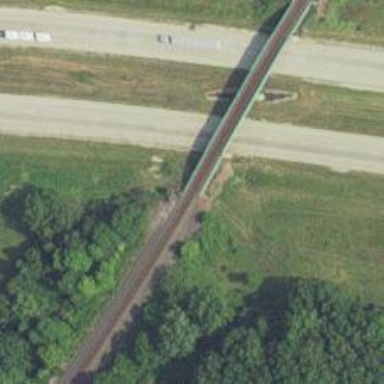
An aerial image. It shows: Railway bridge.